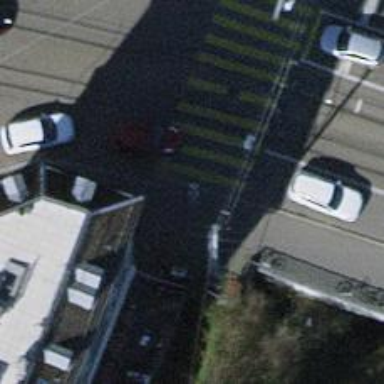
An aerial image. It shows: Kerb barrier.